You are looking at the unprocessed time series of a bearing vibration snapshot. What is the most likely bearing condition (normal, inner_race, outer_race, ball)?
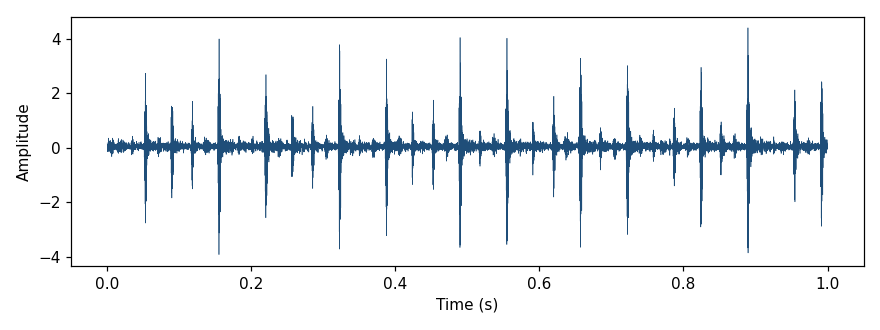
Answer: outer_race